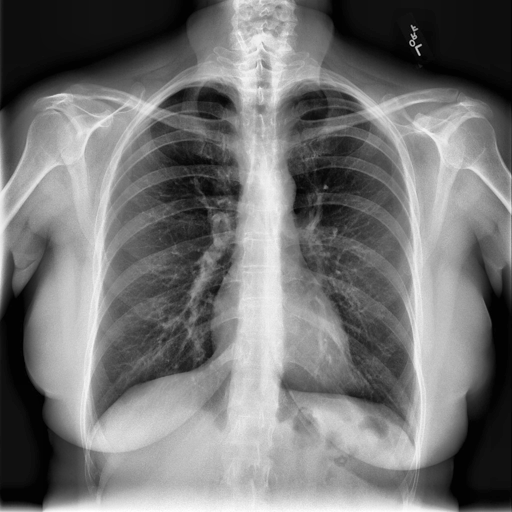
Finding: NORMAL